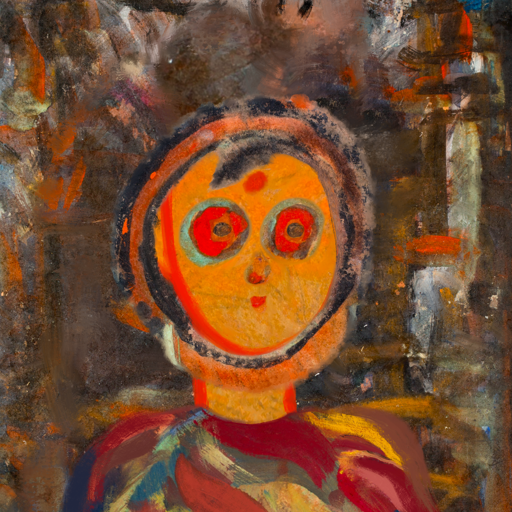
Background: GypsyQueen, Head And Neck Front: Sisters, Face Front: Sisters, Bust: Mother_And_Son_Son, Hair Front: Childish, Head Accessory: Blank, Second Necklace: Blank, Necklace: Blank, Baby: Blank